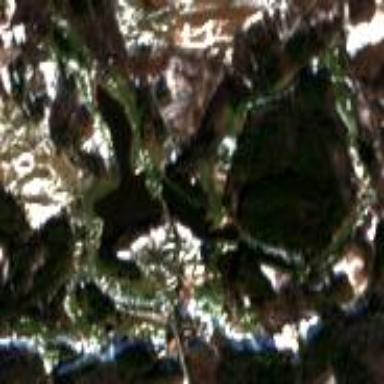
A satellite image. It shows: Golf course.